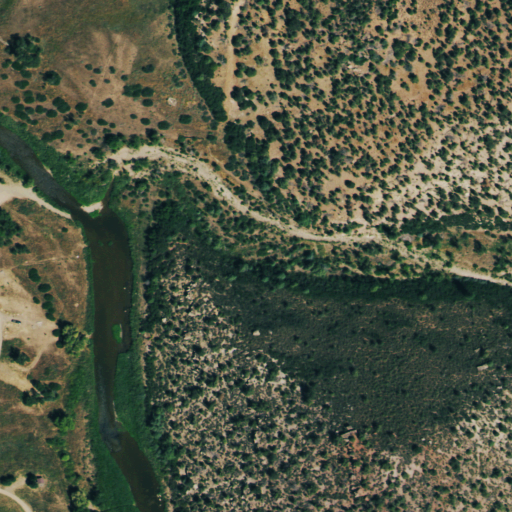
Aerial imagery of valley in Colorado named Narraguinnep Canyon containing evergreen forest, shrub, deciduous forest, and cultivated crops